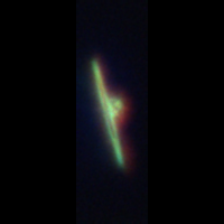
Taxon: Pennate
Group: Diatoms